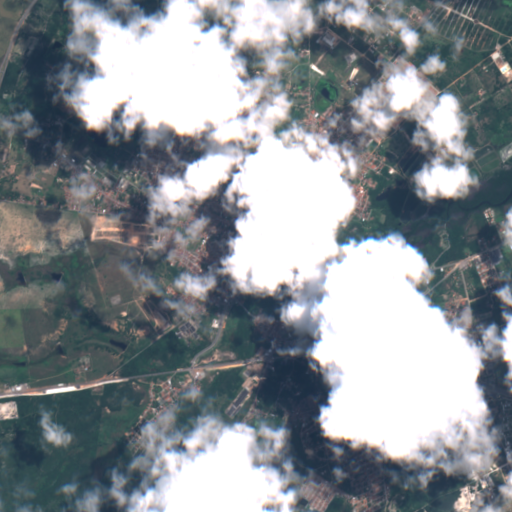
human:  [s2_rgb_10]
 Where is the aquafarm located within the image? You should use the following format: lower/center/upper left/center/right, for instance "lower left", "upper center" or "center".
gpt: The aquafarm is located in the upper right of the image.
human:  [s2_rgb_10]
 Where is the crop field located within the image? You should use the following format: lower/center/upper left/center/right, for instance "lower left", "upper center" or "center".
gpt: The crop field is located in the upper of the image.
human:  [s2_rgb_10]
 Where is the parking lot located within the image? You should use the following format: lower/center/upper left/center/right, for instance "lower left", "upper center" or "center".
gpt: The parking lot is located in the center of the image.
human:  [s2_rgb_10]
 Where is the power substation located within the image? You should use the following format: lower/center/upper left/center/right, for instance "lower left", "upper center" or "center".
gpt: The power substation is located in the lower center of the image.
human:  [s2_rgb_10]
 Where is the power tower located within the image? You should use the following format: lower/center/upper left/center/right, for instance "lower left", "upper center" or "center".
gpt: The power tower is located in the lower right of the image.
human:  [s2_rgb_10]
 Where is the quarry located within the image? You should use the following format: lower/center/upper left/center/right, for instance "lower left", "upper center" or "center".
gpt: The quarry is located in the lower right of the image.
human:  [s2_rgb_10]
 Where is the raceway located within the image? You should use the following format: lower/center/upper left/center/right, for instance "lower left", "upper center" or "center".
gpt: The raceway is located in the upper center of the image.
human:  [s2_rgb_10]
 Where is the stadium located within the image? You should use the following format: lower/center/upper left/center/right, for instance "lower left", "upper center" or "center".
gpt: The stadium is located in the center of the image.
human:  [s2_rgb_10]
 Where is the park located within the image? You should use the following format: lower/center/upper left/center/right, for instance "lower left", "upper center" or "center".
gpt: There is no park in the image.